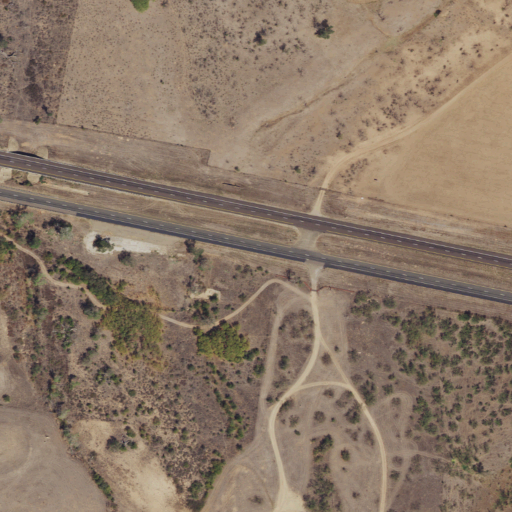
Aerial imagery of valley in Texas named Hobble Scobble Canyon containing shrub, grassland, open development, low intensity development, cultivated crops, and medium intensity development